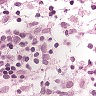
Metastatic tissue present: no